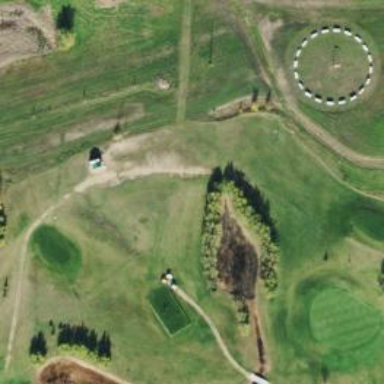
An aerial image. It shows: Footway that serves as golf path.